Question: I am using visual studio 2015 RC. I have create two project(1st is Core(Class library) and 2nd is Web(C#)) in one solution.
I want to add Core.DLL in Web project. And in Web reference their two ref are available DNX 4.5.1 and DNX Core 5.0. When i am adding this DLL in reference of Web then it goes in DNX 4.5.1 And when i am going to build Web project then got an error like: see attached image.

Please suggest me. How add Core.DLL in DNX Core 5.0. Or with out adding dll how access other project classes.
Awaiting for your response. Thanks in advance.
Thanks,
Jatin
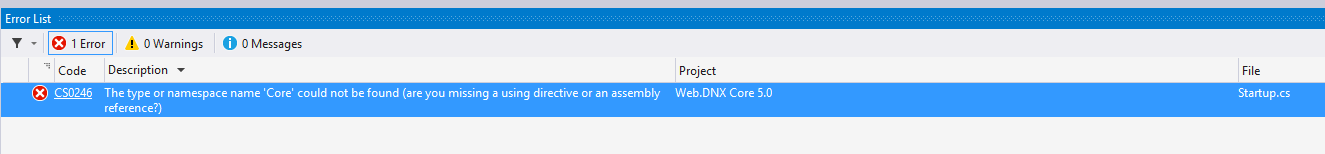
Answer: Delete '"dnxcore50": { }' from 'project.json' if you dont use it. That should fix the problem.